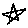
Label: star